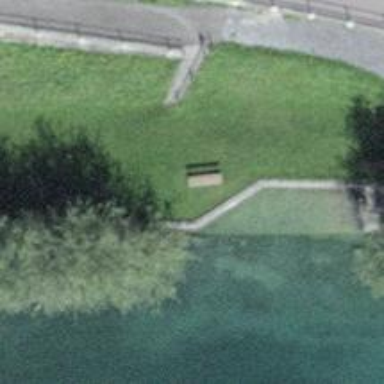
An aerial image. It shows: Bench for seating.